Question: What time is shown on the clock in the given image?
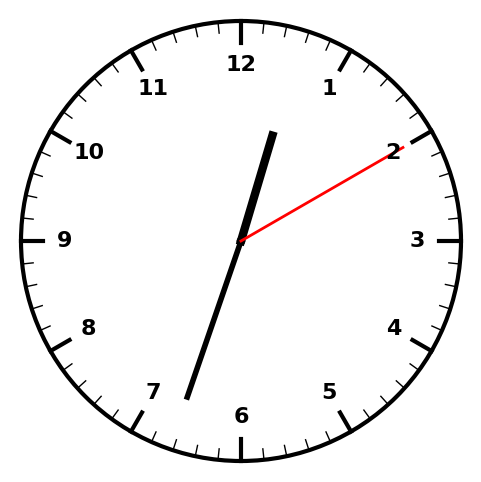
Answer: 12:33:10